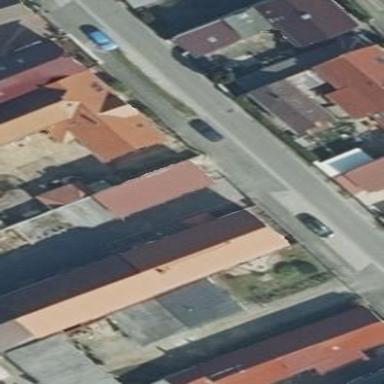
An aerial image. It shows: Simple house.